Interaction volume radius: 10 \u00c5
Interaction volume height: 35 \u00c5
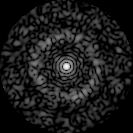
Disorder parameter: 0.8393